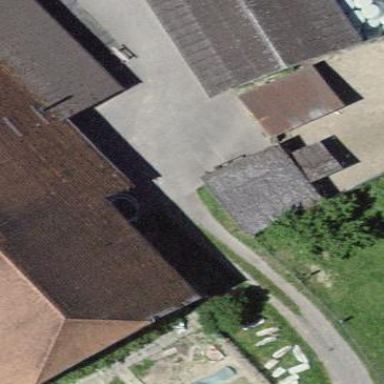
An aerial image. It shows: Garage.